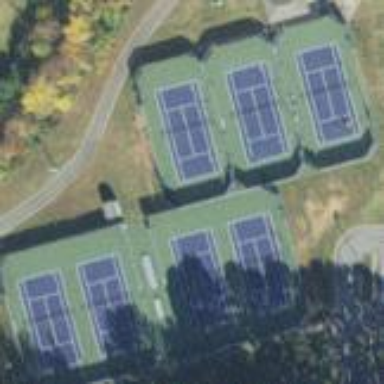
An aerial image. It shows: Sports centre dedicated to tennis.